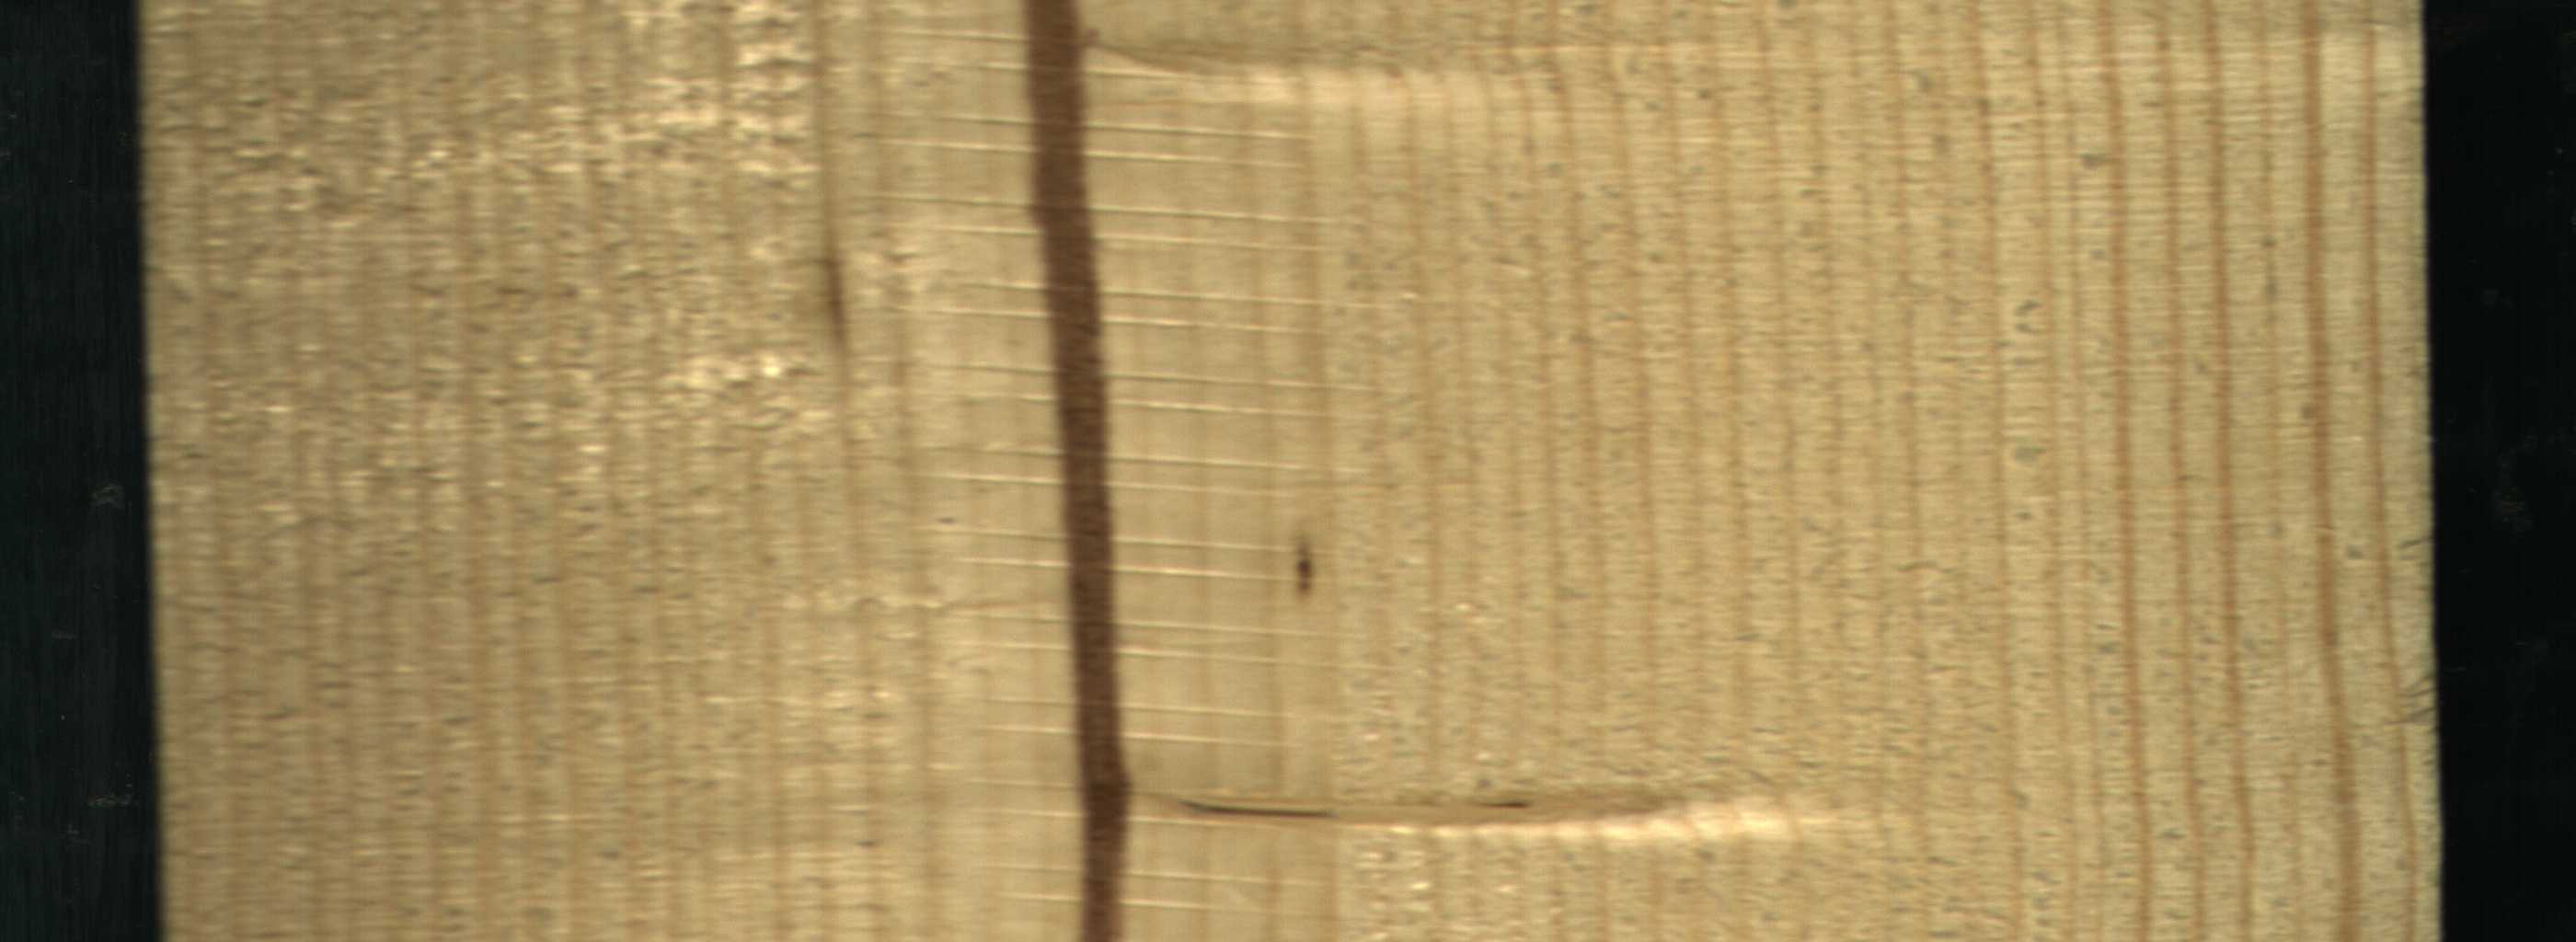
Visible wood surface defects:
Marrow
resin
Live_Knot